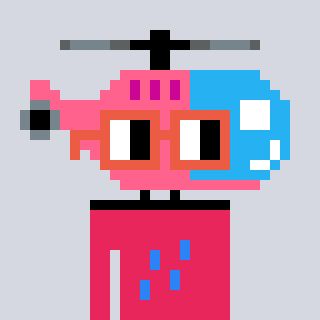
a pixel art character with square orange glasses, a helicopter-shaped head and a redpinkish-colored body on a cool background